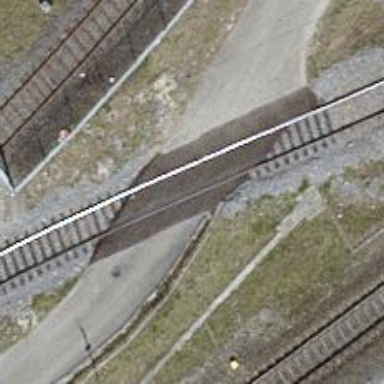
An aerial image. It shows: Railway level crossing.